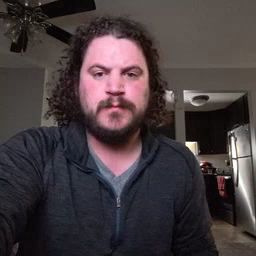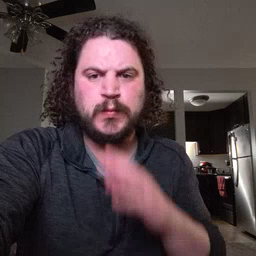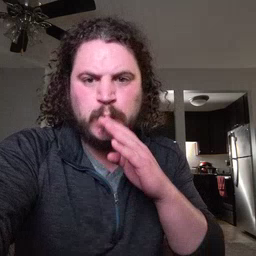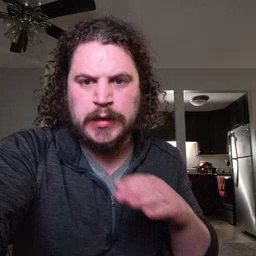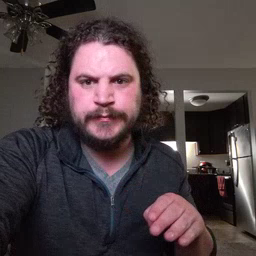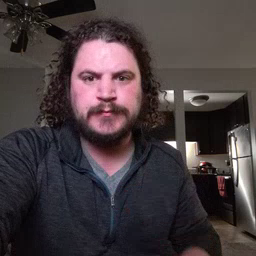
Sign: quiet